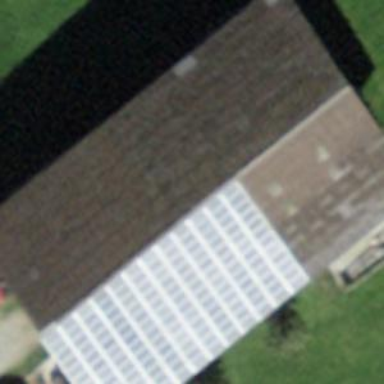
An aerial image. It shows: Rural barn.